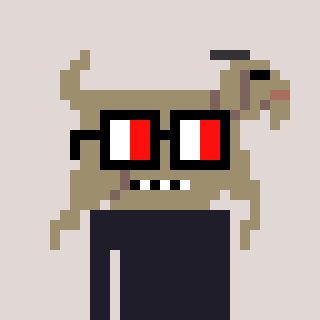
a pixel art character with square glasses with black frames and red eyes, a goat-shaped head and a teal-colored body on a warm background